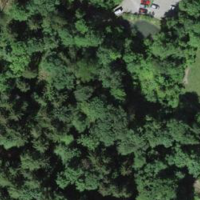
EUNIS habitat code: 41
Species observed at this site:
Ilex aquifolium